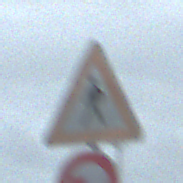
Verkehrszeichen: FussgaengerRechts
Zusatzzeichen unten: UeberholverbotKraftfahrzeuge
Umgebung: Outdoor, Suburban
Tageszeit: Midday
Wetter: Overcast
Licht: Natural
Jahreszeit: NotSpecified
Kontrast: LowContrast